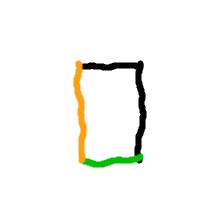
Shape: rectangle